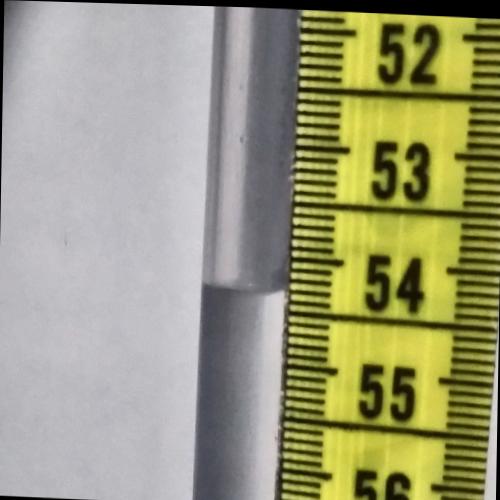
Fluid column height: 54.3 cm